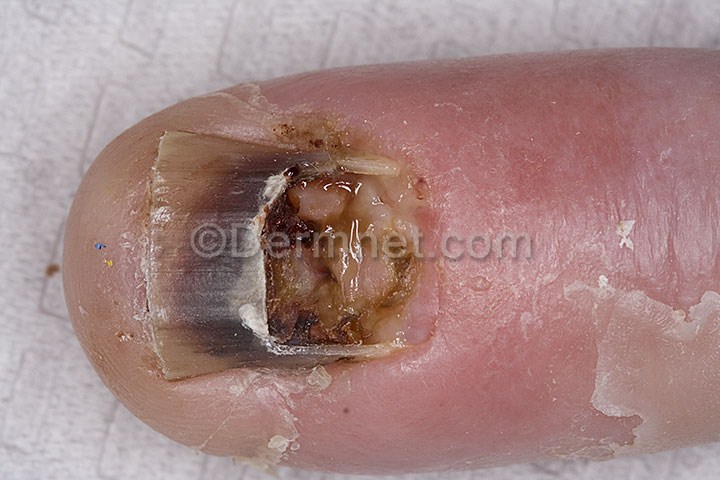
Disease: Nail Fungus and other Nail Disease